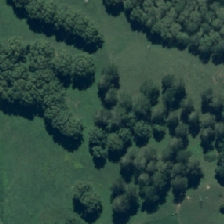
Land cover: deciduous_hardwood